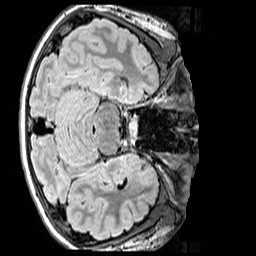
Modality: FLAIR
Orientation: axial
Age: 12
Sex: male
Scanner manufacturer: siemens
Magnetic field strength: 3 T
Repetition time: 5 s
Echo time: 0.388 s